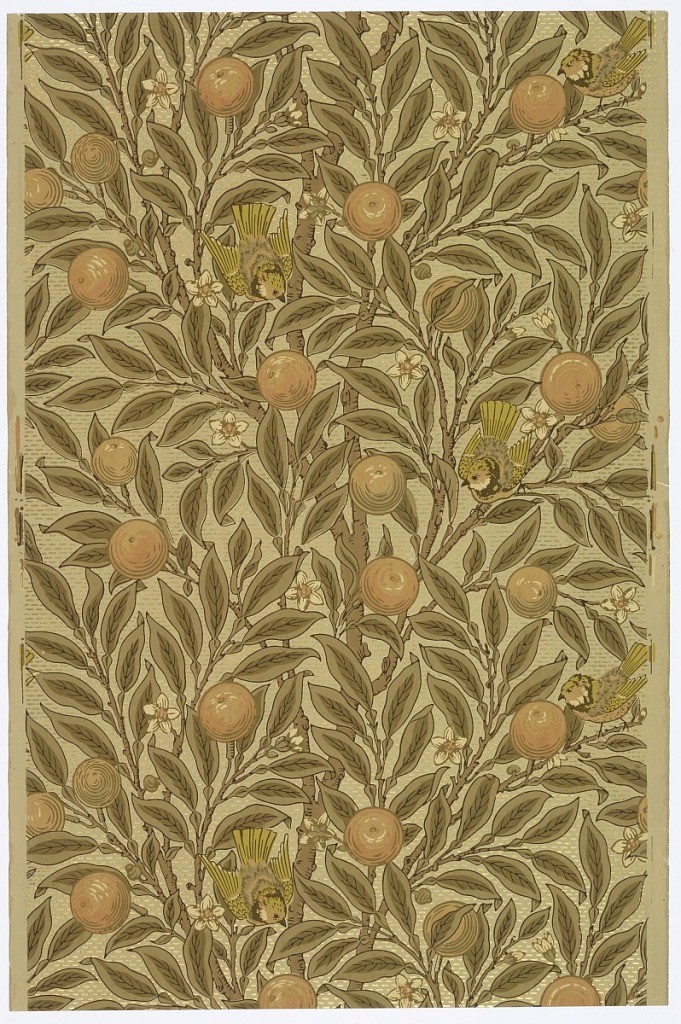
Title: Sidewall
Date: ca. 1880
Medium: Block-printed paper
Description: All-over pattern of orange boughs with fruit and blossoms, with perching birds. Printed in cream, brownish greens and tans, with metallic gold highlights. A full width, giving slightly more than two repeats.